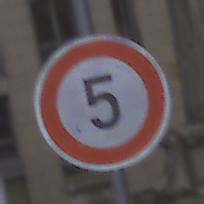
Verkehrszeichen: Geschwindigkeit5
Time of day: SunriseSunset
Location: Outdoor (Urban)
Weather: PartlyCloudy
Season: NotSpecified
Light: Natural